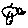
Label: bird